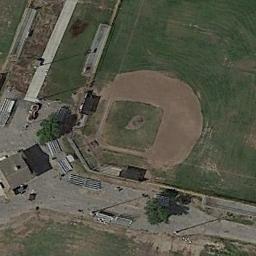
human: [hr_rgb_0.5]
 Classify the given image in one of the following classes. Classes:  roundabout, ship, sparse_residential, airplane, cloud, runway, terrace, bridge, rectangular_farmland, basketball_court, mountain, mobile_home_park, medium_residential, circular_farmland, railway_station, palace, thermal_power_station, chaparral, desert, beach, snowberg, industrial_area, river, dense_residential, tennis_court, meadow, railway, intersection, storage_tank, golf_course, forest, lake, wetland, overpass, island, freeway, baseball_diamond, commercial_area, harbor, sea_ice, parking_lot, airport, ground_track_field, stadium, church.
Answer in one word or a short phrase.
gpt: baseball_diamond